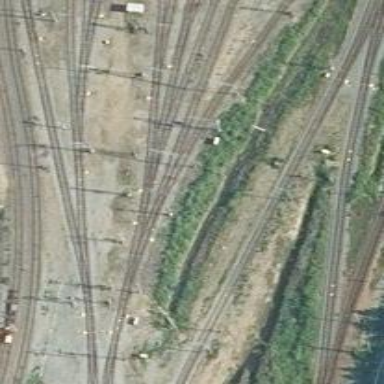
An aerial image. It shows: Railway signal.